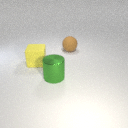
large yellow rubber cube to the left of large green metal cylinder